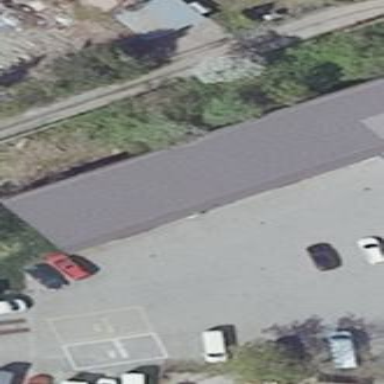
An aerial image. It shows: Retail building in retail area.